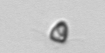
Label: Pyramimonas